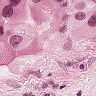
Metastatic tissue present: yes